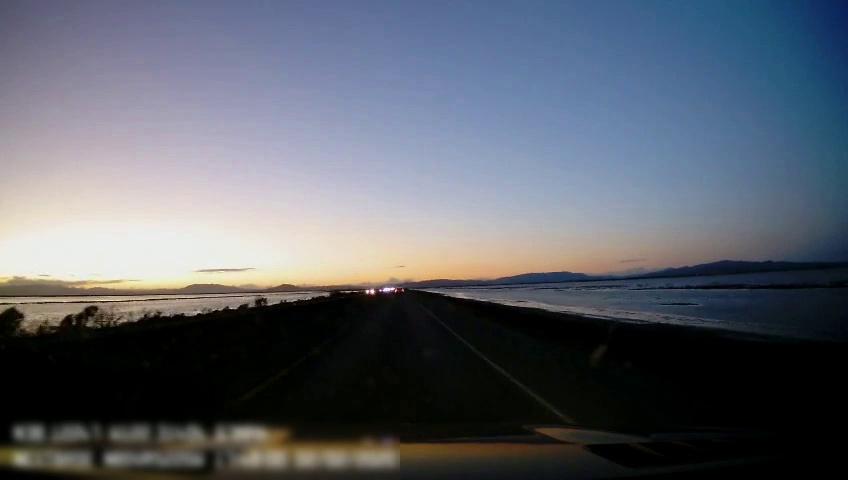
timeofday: Dusk/Dawn/Twilight
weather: Sunny
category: Drivable Space
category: Vehicles | Car
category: Lanes | Current Lane
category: Lanes | Current Lane